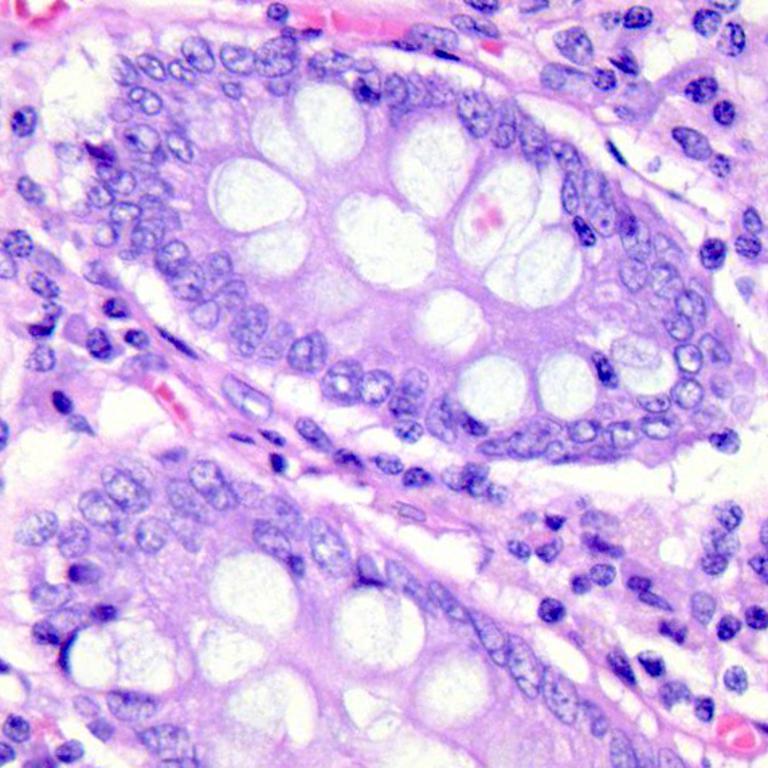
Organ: colon
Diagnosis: benign